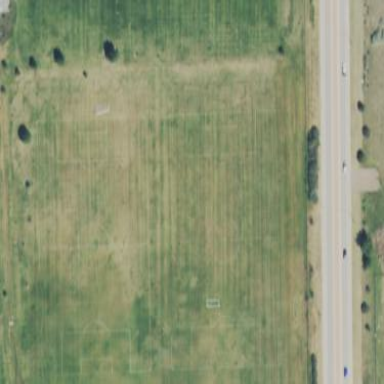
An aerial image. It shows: Soccer pitch for leisureland activities.